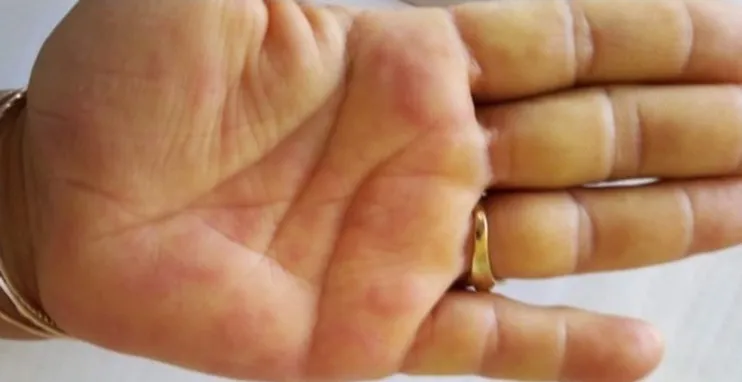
maculopapular rash involving palms.
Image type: medical_photograph (other_medical_photograph)